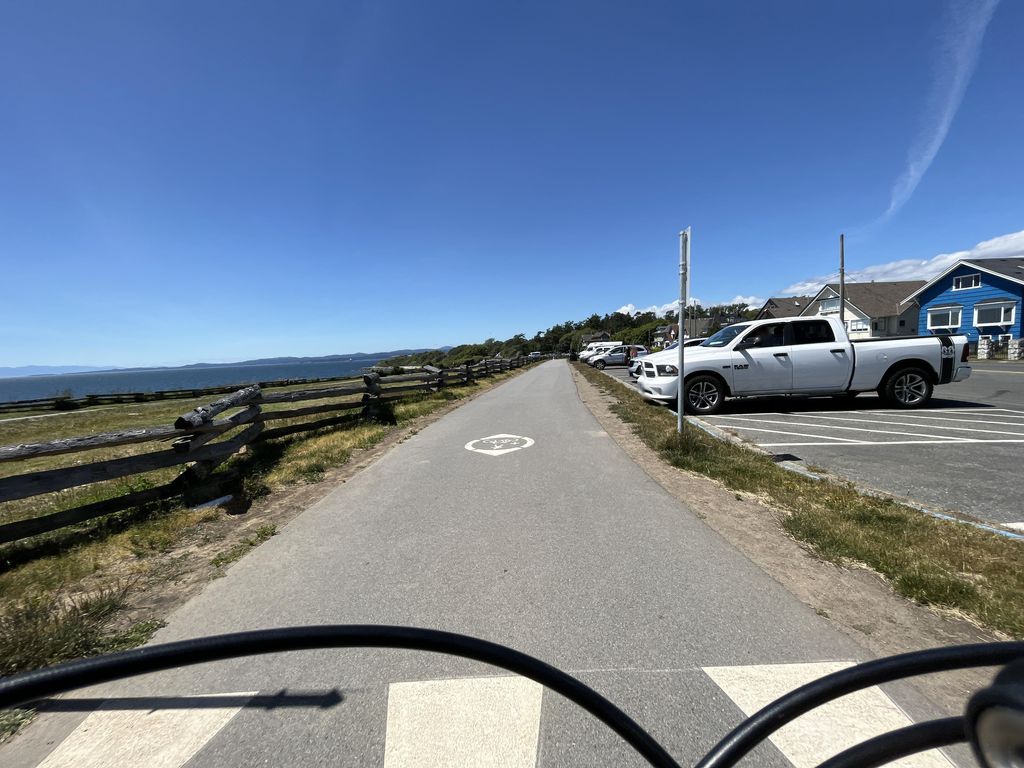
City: victoria